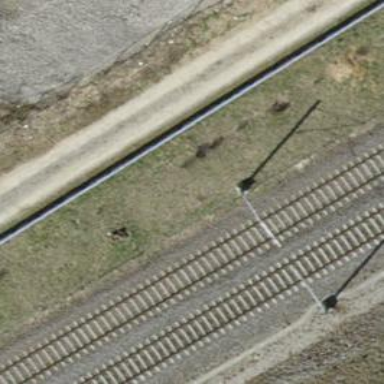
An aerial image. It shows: Catenary mast for power lines.